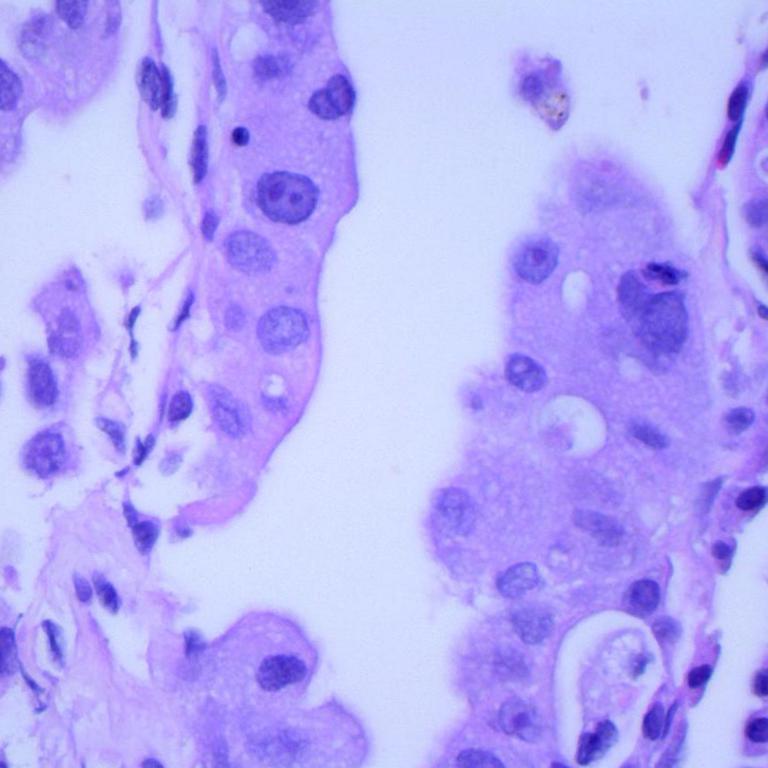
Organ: lung
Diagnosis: adenocarcinomas